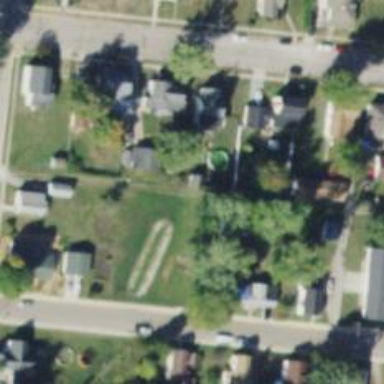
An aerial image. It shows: Alley classified as service road.